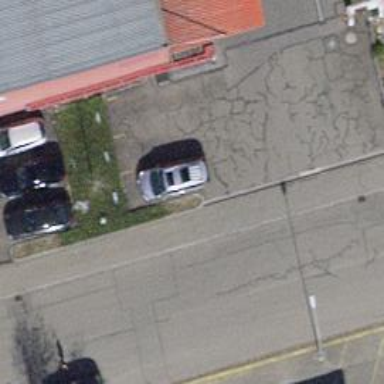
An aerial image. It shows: Parking area with surface.